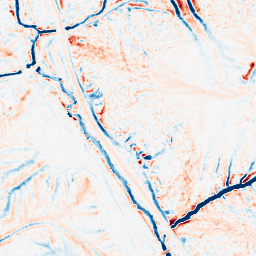
Category: edge_preserving
Decomposition family: median
Decomposition parameters: size: 11
Upsampling method: linear_exact
Upsampling parameters: scale: 4
Upsampling scale: 4